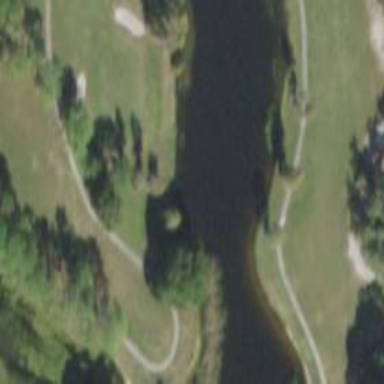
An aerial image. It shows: Water hazard on golf course. The hazard is natural water feature.